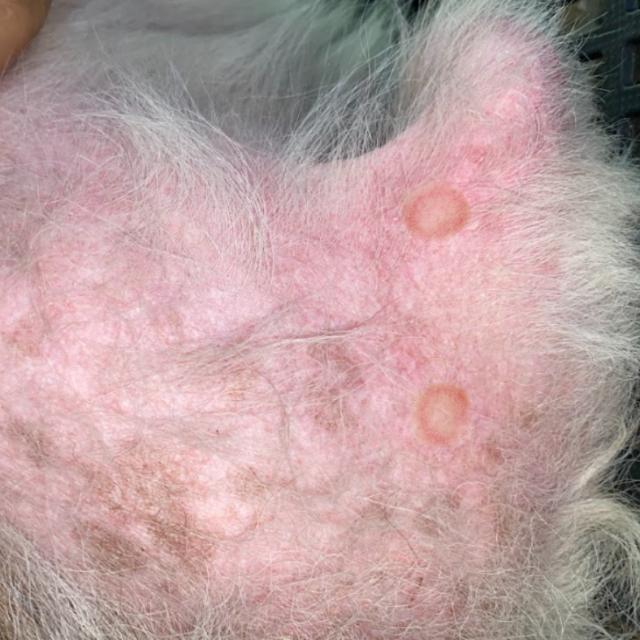
Canine ringworm (Dermatophytosis) — fungal infection caused by Microsporum or Trichophyton. Presents with circular alopecia, scaling, crusting, and broken hairs.